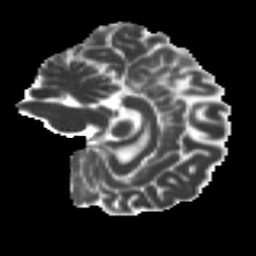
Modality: MD
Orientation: sagittal
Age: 32
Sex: female
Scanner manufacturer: ge
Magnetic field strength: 3 T
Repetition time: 7.8 s
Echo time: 0.0606 s